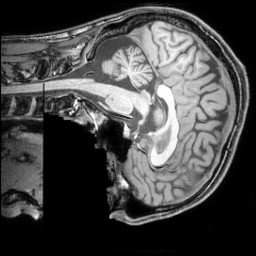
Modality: T1w
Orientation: sagittal
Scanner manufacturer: philips
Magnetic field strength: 3 T
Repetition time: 0.008063 s
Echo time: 0.003689 s